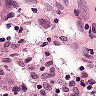
Metastatic tissue present: yes